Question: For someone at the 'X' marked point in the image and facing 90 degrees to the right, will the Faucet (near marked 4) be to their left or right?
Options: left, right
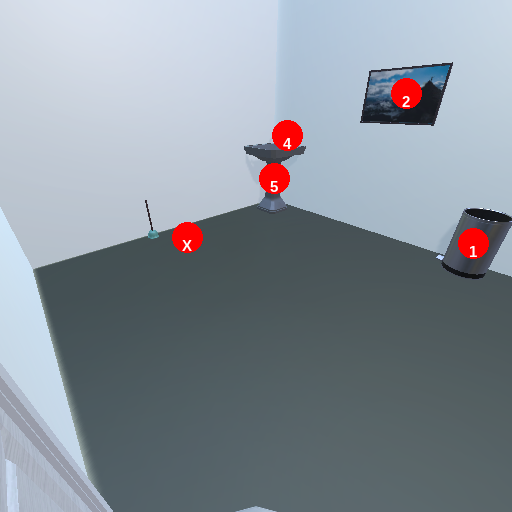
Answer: left